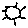
Label: sun